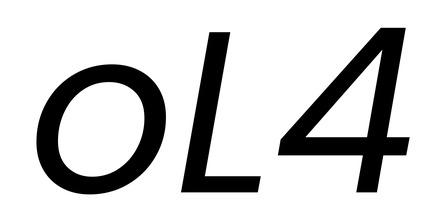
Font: Poppins-Italic